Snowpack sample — Loveland Pass, Silver Plume, Colorado, USA (2/11/26, 12:00 PM MST)
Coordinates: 39.663, -105.886
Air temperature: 35 °F
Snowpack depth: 82 cm
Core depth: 40 cm
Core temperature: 23 °F
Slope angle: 13°, slope face: 12°
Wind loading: high
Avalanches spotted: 1
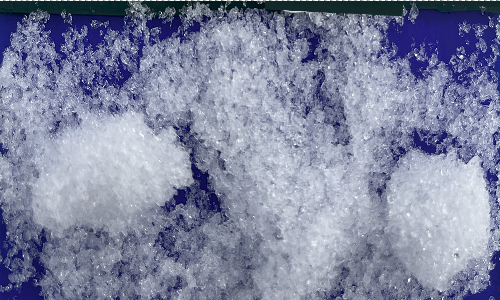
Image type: core
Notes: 1 small avalanche spotted on the north side of the bowl, lots of wind loading